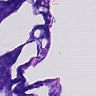
Metastatic tissue present: no